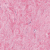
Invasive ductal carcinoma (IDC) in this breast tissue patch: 0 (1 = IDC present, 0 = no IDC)